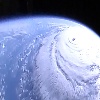
Label: cloud